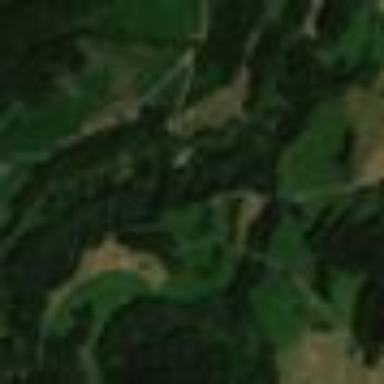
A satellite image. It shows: Forest area.